Field crop: tomato
Growth stage: 2
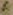
Species: solanum